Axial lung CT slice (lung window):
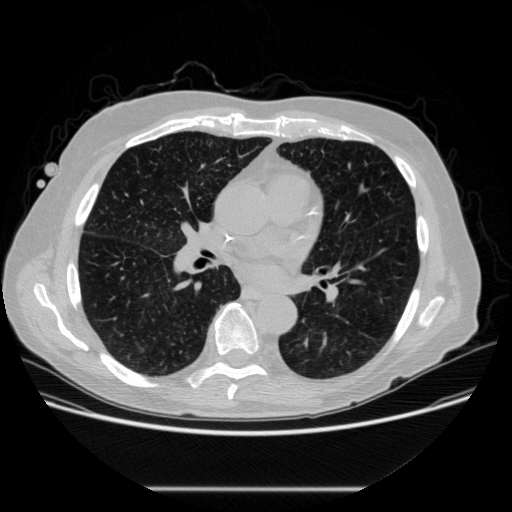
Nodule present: no